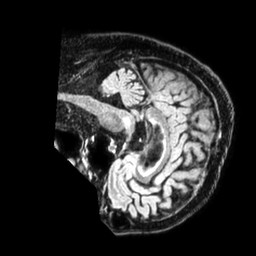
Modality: FLAIR
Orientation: sagittal
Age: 85
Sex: male
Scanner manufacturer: philips
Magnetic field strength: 1.5 T
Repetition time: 4.8 s
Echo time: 0.3364 s